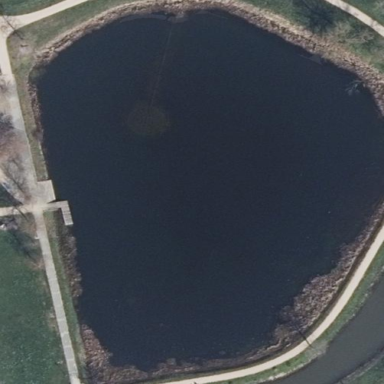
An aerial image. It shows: Peaceful pond surrounded by nature.